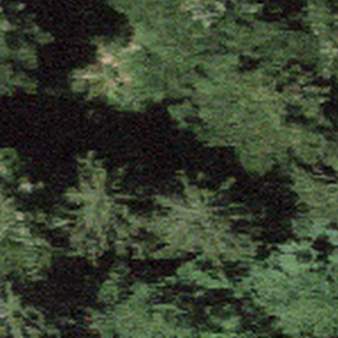
Label: other